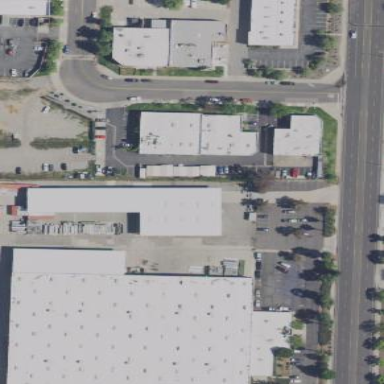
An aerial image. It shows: Warehouse.